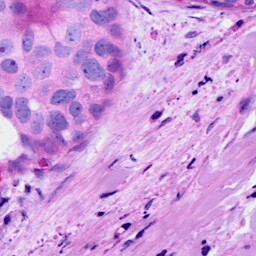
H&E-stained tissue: Breast